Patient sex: M
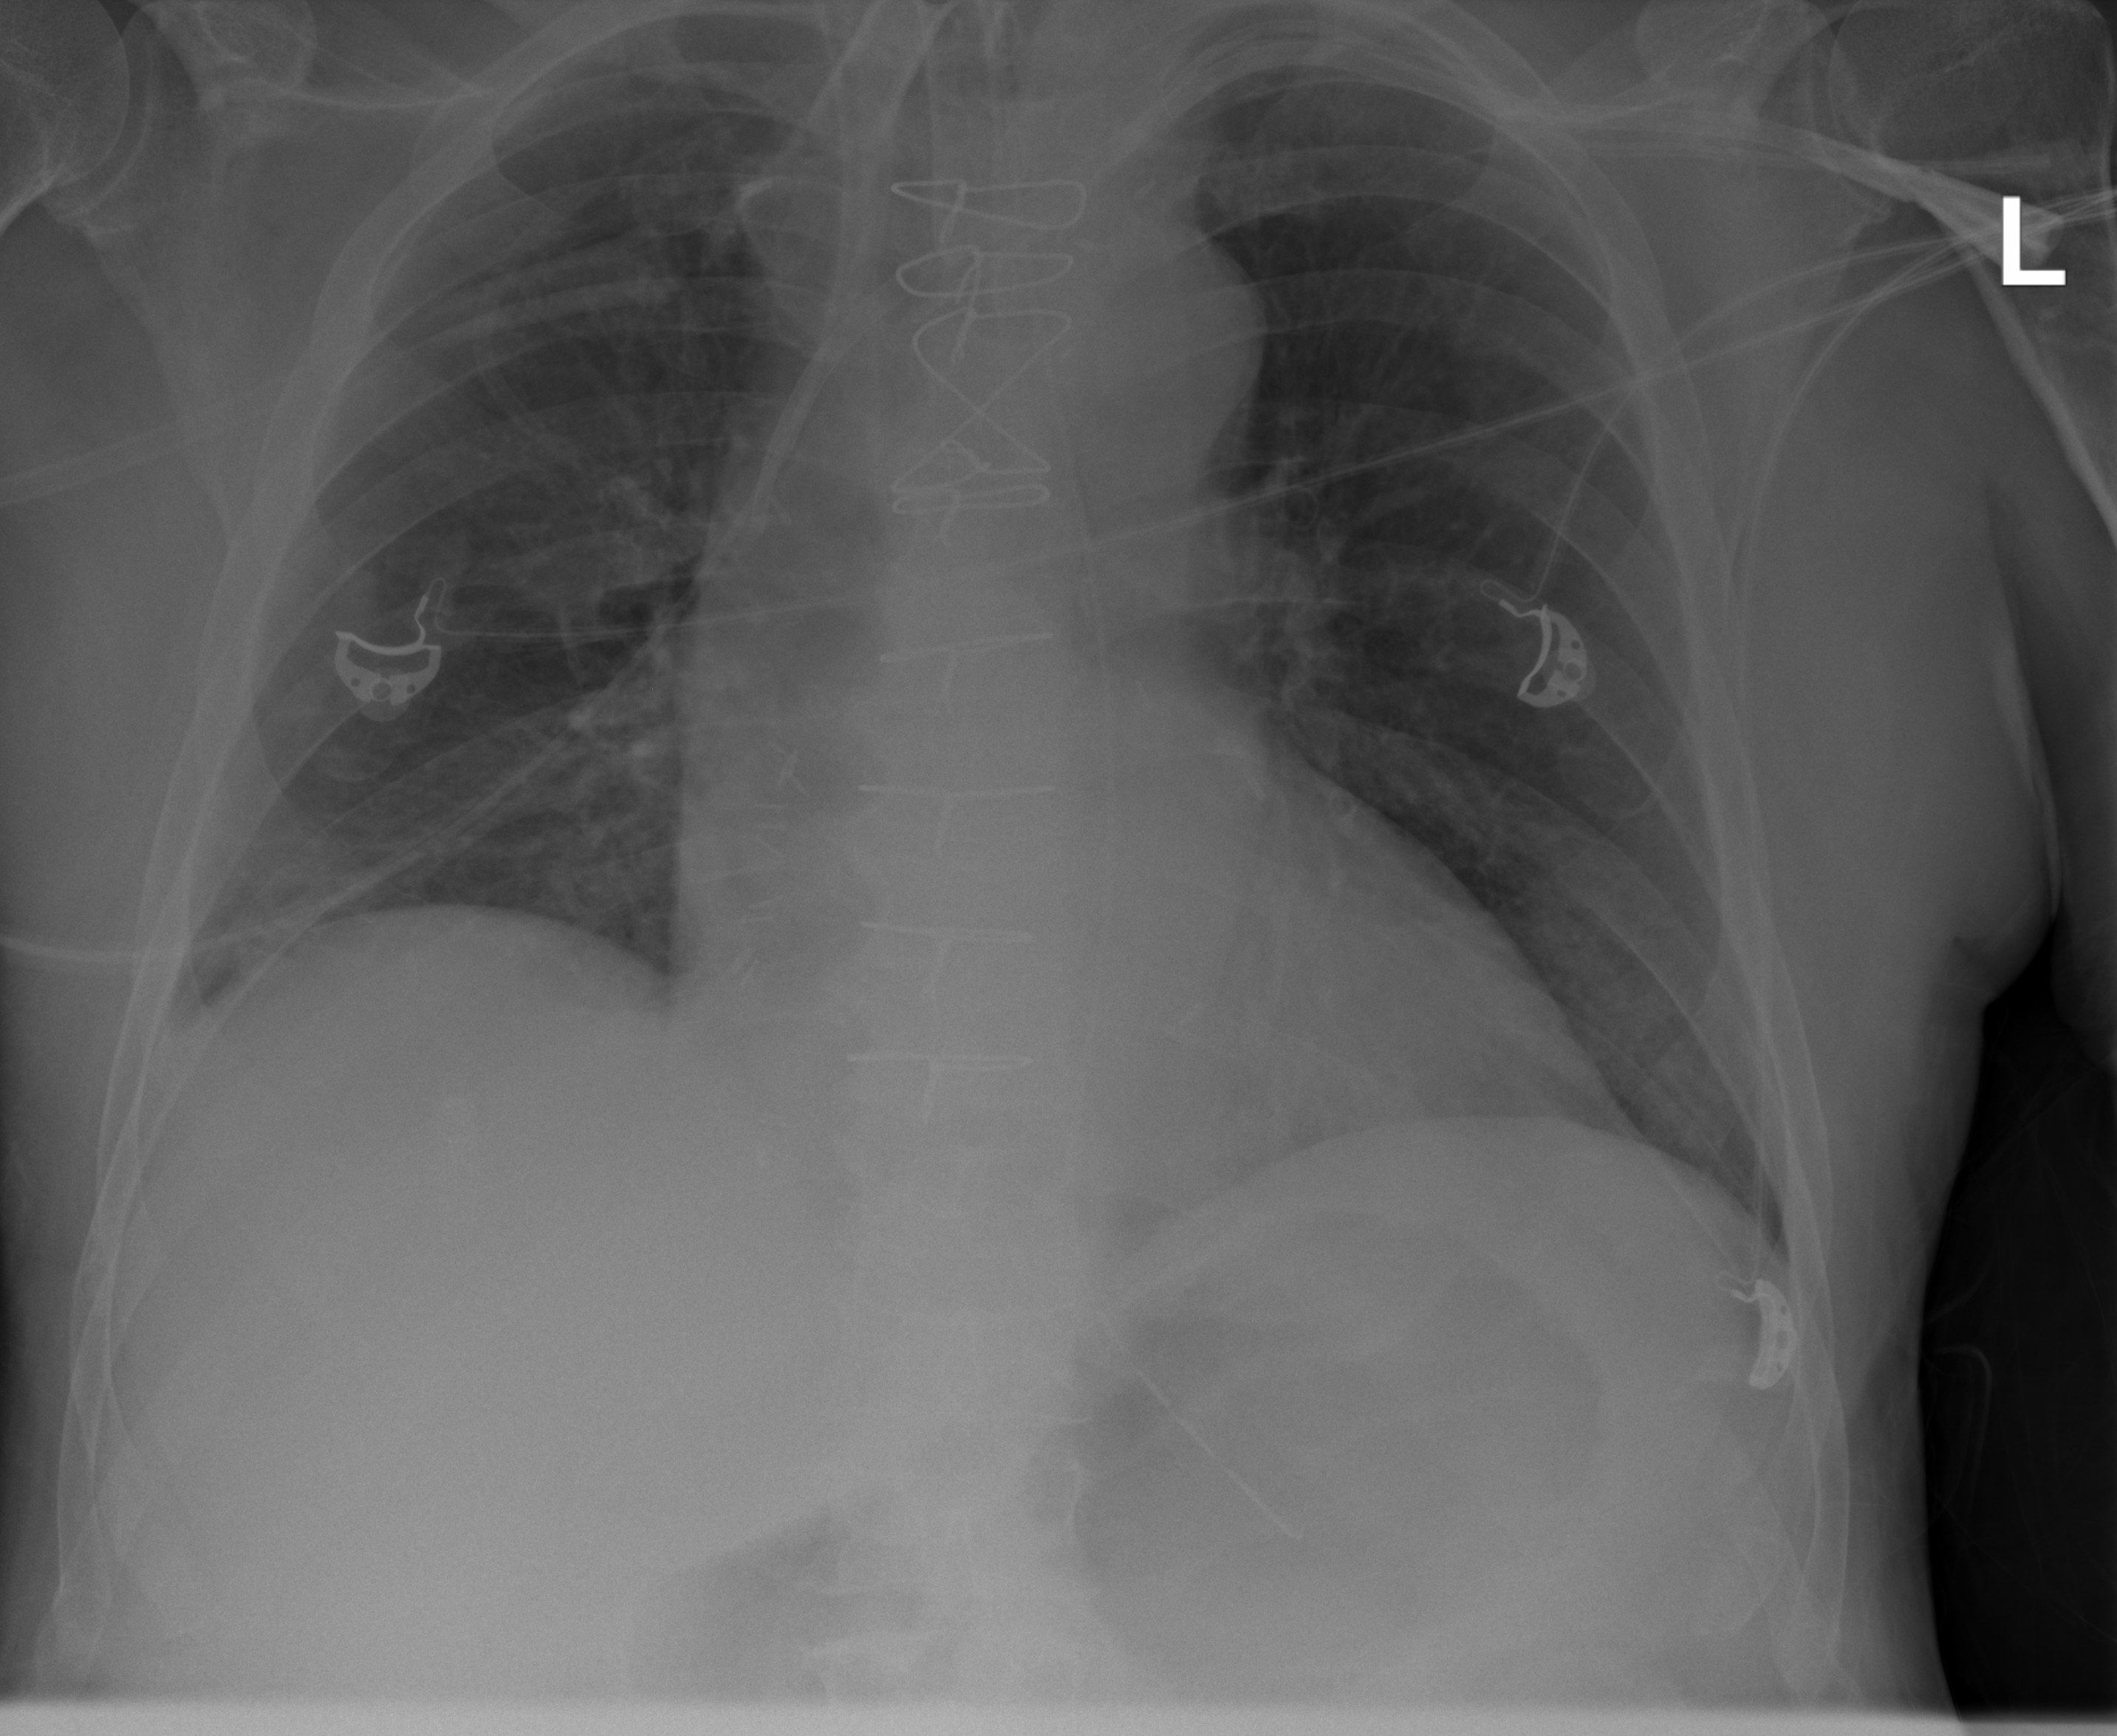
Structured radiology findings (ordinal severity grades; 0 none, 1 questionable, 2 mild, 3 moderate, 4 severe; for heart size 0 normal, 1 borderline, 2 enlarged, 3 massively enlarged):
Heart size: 1
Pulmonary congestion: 0
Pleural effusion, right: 2
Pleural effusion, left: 0
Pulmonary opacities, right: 0
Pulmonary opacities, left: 0
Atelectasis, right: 2
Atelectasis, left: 2